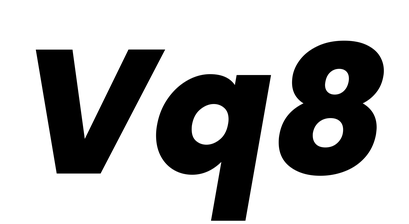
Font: Poppins-ExtraBoldItalic